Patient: sex F, age 75
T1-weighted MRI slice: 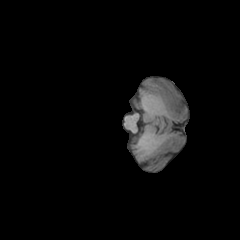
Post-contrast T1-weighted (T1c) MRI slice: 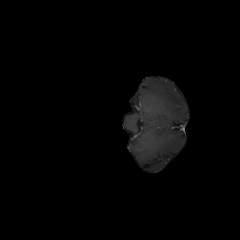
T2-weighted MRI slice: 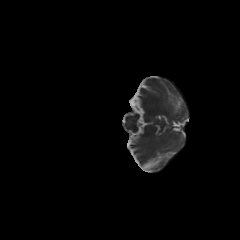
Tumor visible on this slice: no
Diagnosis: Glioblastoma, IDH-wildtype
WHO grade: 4